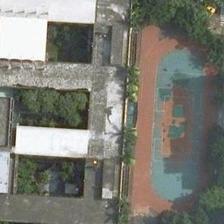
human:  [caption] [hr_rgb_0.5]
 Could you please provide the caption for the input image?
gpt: a playground is surrounded by green trees and a building .

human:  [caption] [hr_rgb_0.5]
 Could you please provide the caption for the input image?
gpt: a large building and some green trees are around a playground .

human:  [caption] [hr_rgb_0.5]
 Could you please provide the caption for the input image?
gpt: the playground is located in the area surrounded by the building and the dense vegetations .

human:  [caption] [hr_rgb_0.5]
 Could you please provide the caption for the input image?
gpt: a playground is surrounded by some green plants and a large building .

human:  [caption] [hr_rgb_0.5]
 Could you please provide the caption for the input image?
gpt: a playground is surrounded by some green plants and a large building .